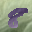
Label: 8